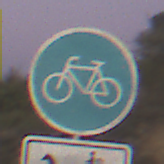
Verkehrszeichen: Radweg
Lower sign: MehrspurigeFahrzeugeFrei9
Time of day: Dawn
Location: Outdoor (RoadRail)
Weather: Clear
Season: NotSpecified
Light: Natural